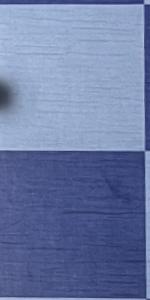
Label: Empty